Question: I'm starter in jQuery UI, I Want to Use autocomplete jQuery UI , I write this Code:
'''
<script type="text/javascript">
$(function () {
$("#Text1").autocomplete({
source: function (request, response) {
$.ajax({
url: "Handler.ashx",
dataType: "json",
data: { term: request.term },
contentType: "application/json; charset=utf-8",
dataFilter: function (data) { return data; },
success: function (data) {
response($.map(data.d, function (item) {
return {
label: item.Label,
value: item.Value
}
}))
},
error: function (XMLHttpRequest, textStatus, errorThrown) {
alert(textStatus);
}
});
},
minLength: 1
});
});
</script>
'''
and Html Code:
'''
<input id="Text1" type="text" />
'''
and AutoCompleteHandler:
'''
public void ProcessRequest(HttpContext context)
{
List<Customer> cuslist = new List<Customer>();
Customer cus = new Customer(1, "Mohsen");
cuslist.Add(cus);
cus = new Customer(2, "aa");
cuslist.Add(cus);
cus = new Customer(3, "bcb");
cuslist.Add(cus);
cus = new Customer(4, "cac");
cuslist.Add(cus);
cus = new Customer(5, "daad");
cuslist.Add(cus);
cus = new Customer(6, "ffaa");
cuslist.Add(cus);
cus = new Customer(7, "vvaav");
cuslist.Add(cus);
string name = context.Request.QueryString["term"];
var items = cuslist.Where(c => c.Name.Contains(name));
var list = new List<AutoComplete>();
foreach (var item in items)
{
var i = new AutoComplete {Id = item.Id, Label = item.Name, Value = item.Name};
list.Add(i);
}
string ss = JsonConvert.SerializeObject(list);
context.Response.Write(ss);
}
'''
and AutoComplete Class:
'''
public class AutoComplete
{
public int Id { get; set; }
public string Label { get; set; }
public string Value { get; set; }
}
'''
and Customer Class
'''
public class Customer
{
public int Id { get; set; }
public string Name { get; set; }
public Customer(int id,string name)
{
Id = id;
Name = name;
}
}
'''
but when write in textBox not work but data send from to client is true

but Data Don't show.please Help me. Thanks all
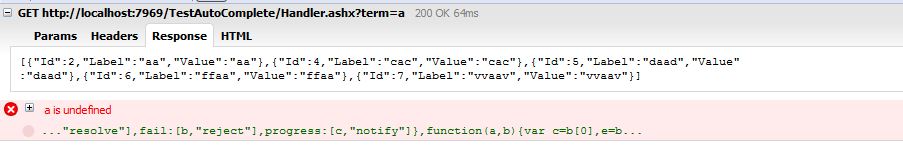
Answer: If I read this correctly:
'''
success: function (data) {
response($.map(data.Id, function (item) {
return {
value: item.Value
}
}))
},
'''
should be:
'''
success: function (data) {
response($.map(data, function (item) {
return {
label: item.Label
value: item.Value
}
}))
},
'''
and your 'dataFilter:...' does nothing for you in this instance.
EDIT: IF you are using asp.net, use this converter:
'''
converters: {
"json jsond": function(msg) {
return msg.hasOwnProperty('d') ? msg.d : msg;
}
},
'''
to handle the 'data.d'
EDIT2: Based on most recent post:
Change to use this (exaclty as here): NOTE the jsonp, the converter and the success handler change as well as dataFilter removal.
'''
$("#Text1").autocomplete({
source: function(request, response) {
$.ajax({
url: "Handler.ashx",
dataType: "jsonp",
data: {
term: request.term
},
contentType: "application/json",
converters: {
"json jsond": function(msg) {
return msg.hasOwnProperty('d') ? msg.d : msg;
}
},
success: function(data) {
response($.map(data, function(item) {
return {
label: item.Label,
value: item.Value
}
}))
},
error: function(XMLHttpRequest, textStatus, errorThrown) {
alert(textStatus);
}
});
},
minLength: 1
});
'''